Question: I have an aspx page, which is calling a ajax method to return a JSON object containing arrays of Countries.
I want to loop through the data and create - within a table for each entry.
From what I can see, my code looks good, but i'm not getting any results written to my div.
I've set up a Fiddle with data and would appreciate some assistance.
<URL>
and here is the JS code
'''
var tdata = "{"d": "[{"Countries":["Cyprus: 3","Panama: 3"]},{"Countries":["Malaysia: 1","Malaysia: 2"]},{"Countries":["Tanzania: 3"]}]"}";
$.ajax({
type: "POST",
url: "",
data: tdata,
dataType: "json",
contentType: "application/json; charset=utf-8",
success: function (result) {
tdata = jQuery.parseJSON(result.d);
var response = '',
indicator = '';
for (var i = 0; i < tdata.length; i++) {
response += '<div class="item">' +
'<table style="height: 300px;">' +
'<tbody>' +
'<tr>' +
'<td><label>Countries</label></td>' +
'<td><ul>' + $.each(tdata[i]['Countries'], function (value) {
response += '<li>' + value + '</li>';
});
response += '</ul></td></tr>' +
'</div>';
}
$('#countries').append(response);
}
});
'''

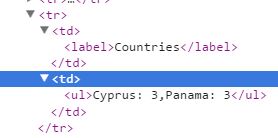
Answer: get this inside your for loop:
'''
for (var i = 0; i < tdata.length; i++) {
response += '<div class="item">' +
'<table class="table table-user-information" style="height: 300px;">' +
'<tbody>' +
'<tr>' +
'<td><label>Countries</label></td>' +
'<td><ul>';
$.each(tdata[i]['Countries'], function (index, value) {
response += '<li>' + value + '</li>';
});
response += '</ul></td></tr>' + '</div>';
}
'''
<URL>
You were adding $.each function to your string which returns arrays. Hope this is what you were looking for.